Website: lowes
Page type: cart
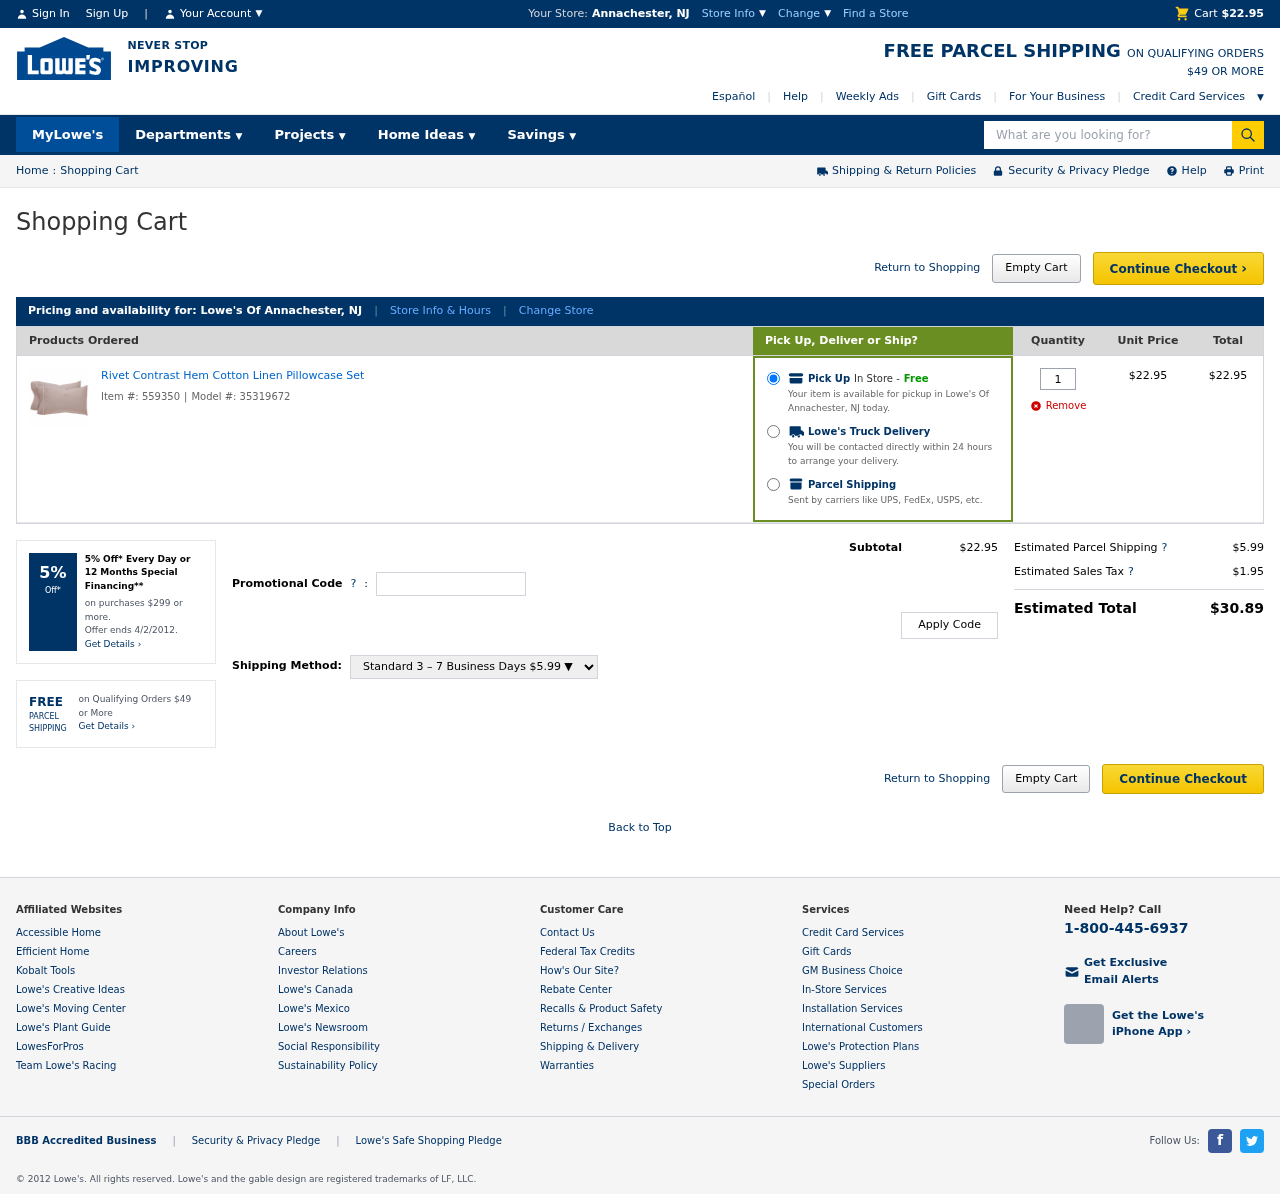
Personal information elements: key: PII_CITY_STATE
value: Annachester, NJ
Product elements: key: PRODUCT1_NAME
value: Rivet Contrast Hem Cotton Linen Pillowcase Set
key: PRODUCT1_PRICE
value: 22.95
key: PRODUCT1_QUANTITY
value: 1
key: PRODUCT1_ITEM_NUMBER
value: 559350
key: PRODUCT1_MODEL_NUMBER
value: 35319672
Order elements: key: ORDER_SUBTOTAL
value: $22.95
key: ORDER_ITEM_TOTAL
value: $22.95
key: ORDER_SHIPPING
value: $5.99
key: ORDER_TAX
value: $1.95
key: ORDER_TOTAL
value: $30.89
Search elements: key: HEADER_SEARCH
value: What are you looking for?